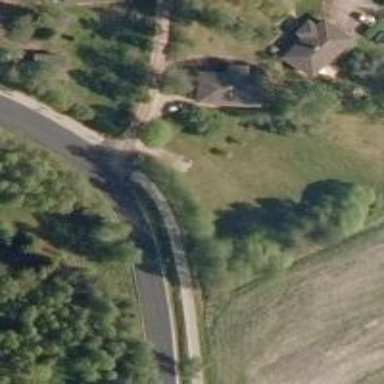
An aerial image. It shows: Asphalt cycleway.